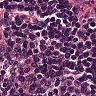
Metastatic tissue present: no